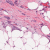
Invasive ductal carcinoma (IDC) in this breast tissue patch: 1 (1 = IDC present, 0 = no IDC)